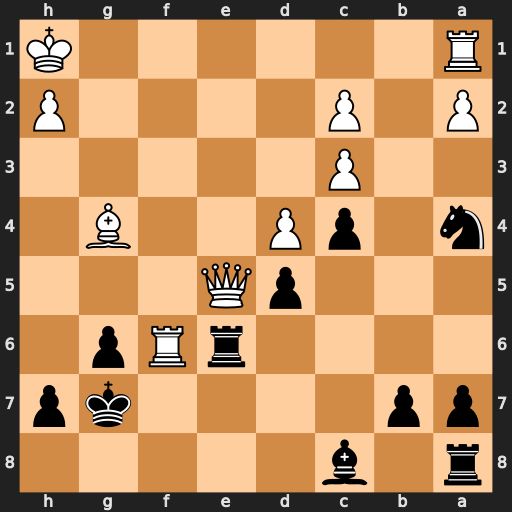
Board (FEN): r1b5/pp4kp/4rRp1/3pQ3/n1pP2B1/2P5/P1P4P/R6K
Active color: b
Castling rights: -
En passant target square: -
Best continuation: Rxe5 dxe5 Bxg4